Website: apple
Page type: cross-sells
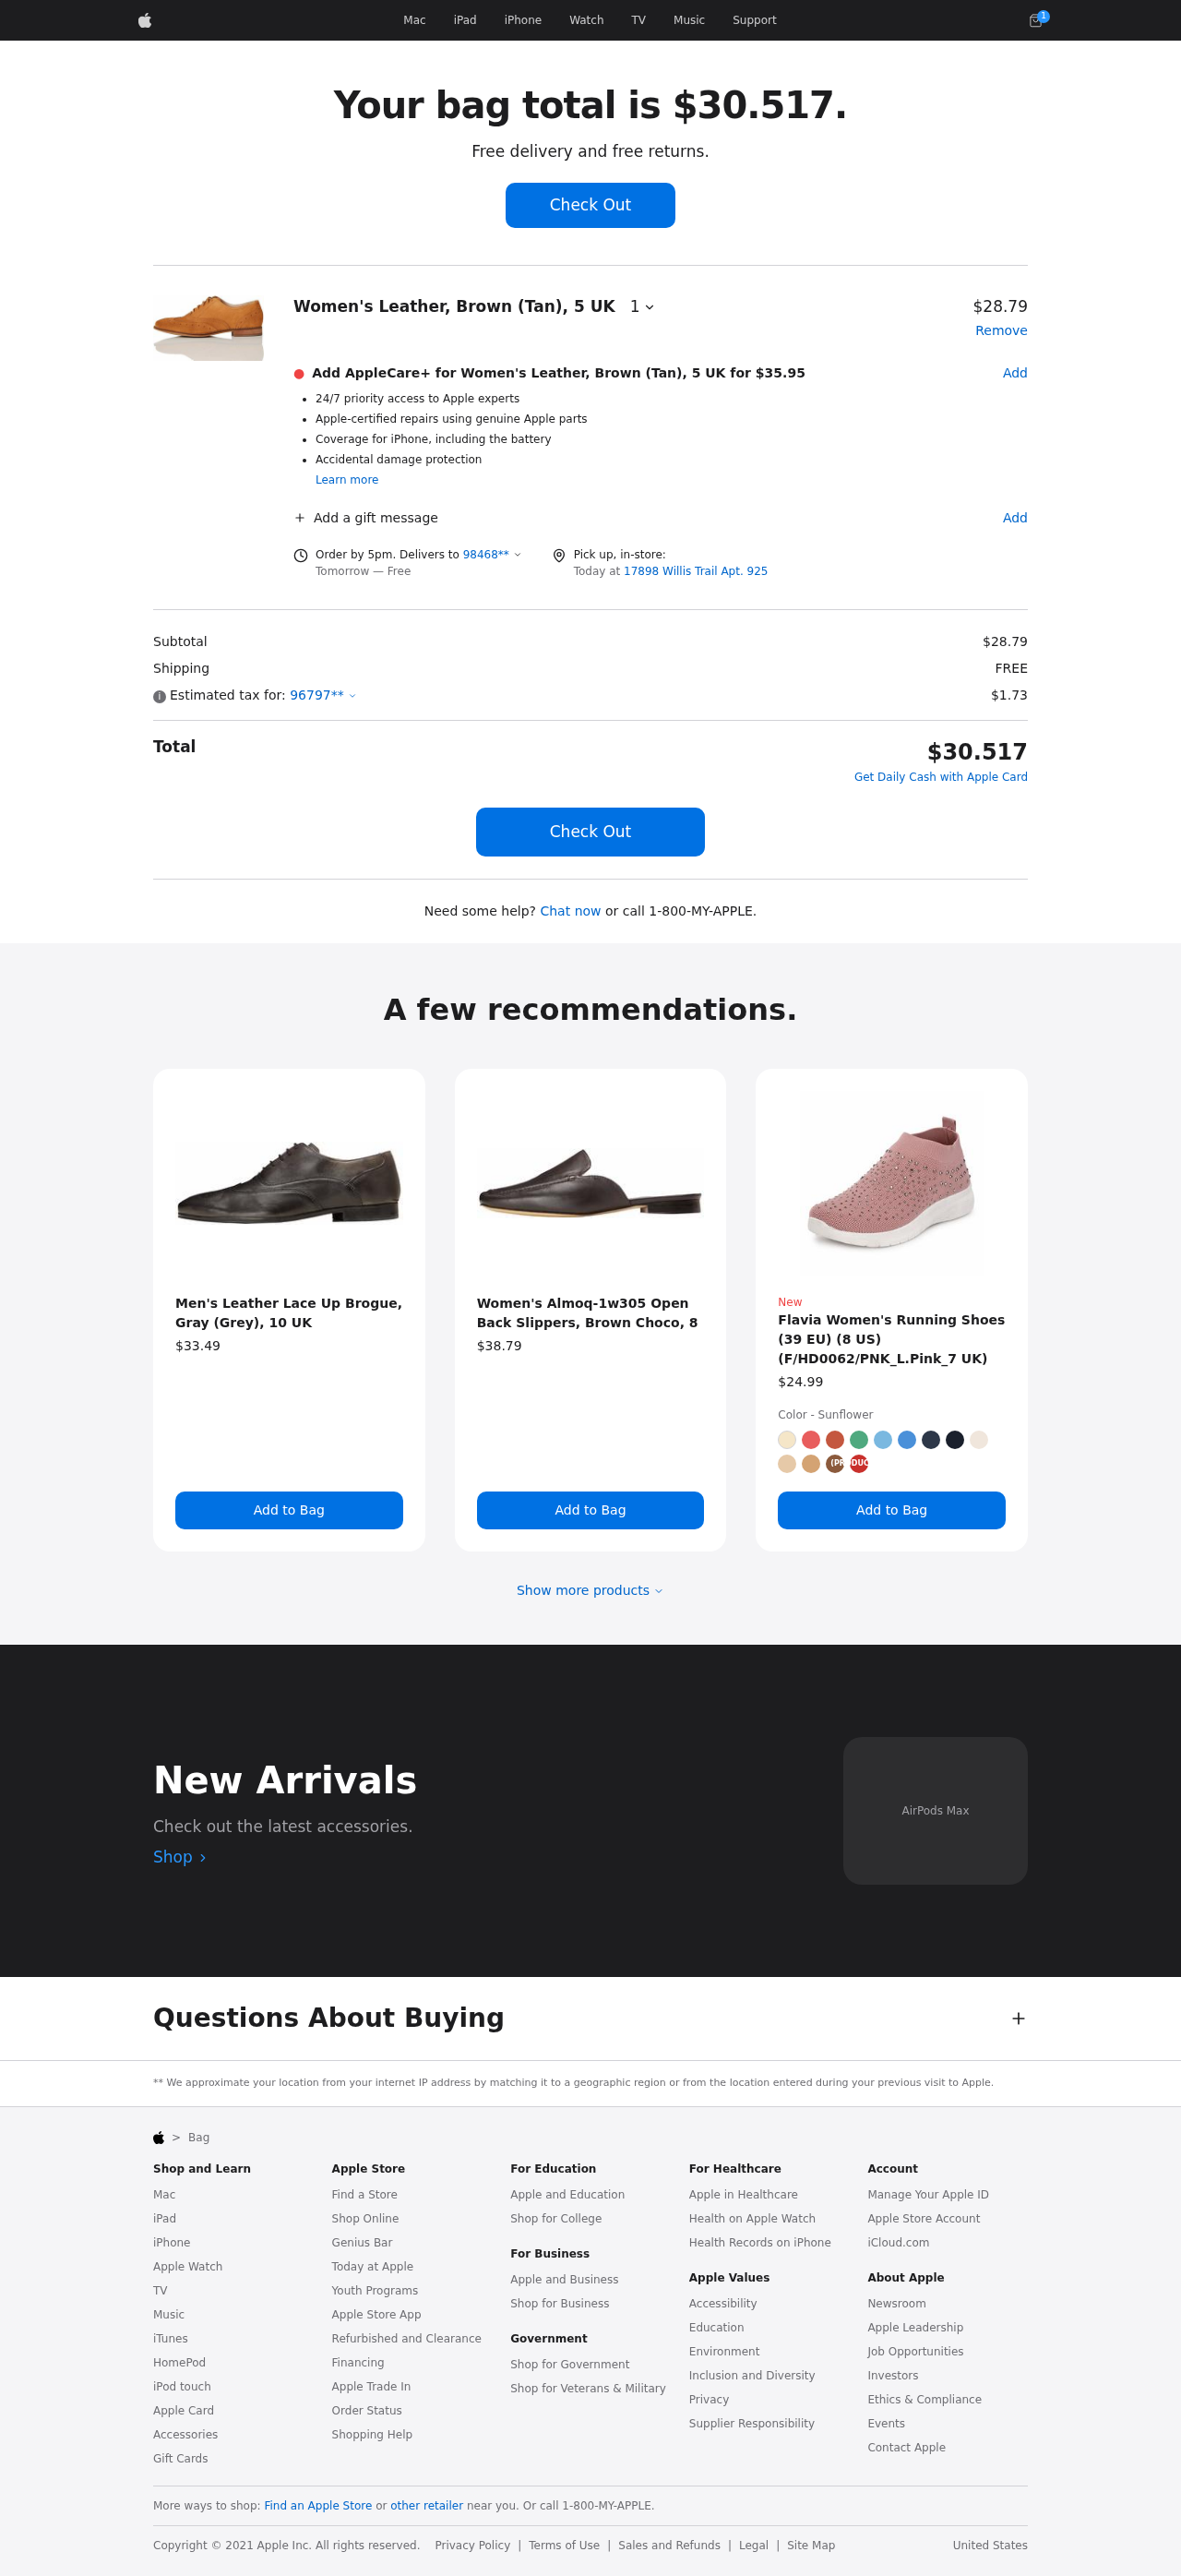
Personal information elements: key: PII_LOCATION1_STREET
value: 17898 Willis Trail Apt. 925
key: PII_POSTCODE
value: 98468
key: PII_POSTCODE2
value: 96797
Product elements: key: PRODUCT1_NAME
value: Women's Leather, Brown (Tan), 5 UK
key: PRODUCT1_PRICE
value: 28.79
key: PRODUCT1_QUANTITY
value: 1
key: PRODUCT2_NAME
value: Men's Leather Lace Up Brogue, Gray (Grey), 10 UK
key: PRODUCT2_PRICE
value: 33.49
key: PRODUCT3_NAME
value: Women's Almoq-1w305 Open Back Slippers, Brown Choco, 8
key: PRODUCT3_PRICE
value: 38.79
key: PRODUCT4_NAME
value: Flavia Women's Running Shoes (39 EU) (8 US) (F/HD0062/PNK_L.Pink_7 UK)
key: PRODUCT4_PRICE
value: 24.99
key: PRODUCT5_PRICE
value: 35.95
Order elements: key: ORDER_NUM_ITEMS
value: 1
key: ORDER_TOTAL
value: $30.517
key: ORDER_TOTAL
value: Your bag total is $30.517.
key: ORDER_DELIVERY_DATE
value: Tomorrow — Free
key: ORDER_SUBTOTAL
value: $28.79
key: ORDER_SHIPPING_COST
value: FREE
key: ORDER_TAX
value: $1.73